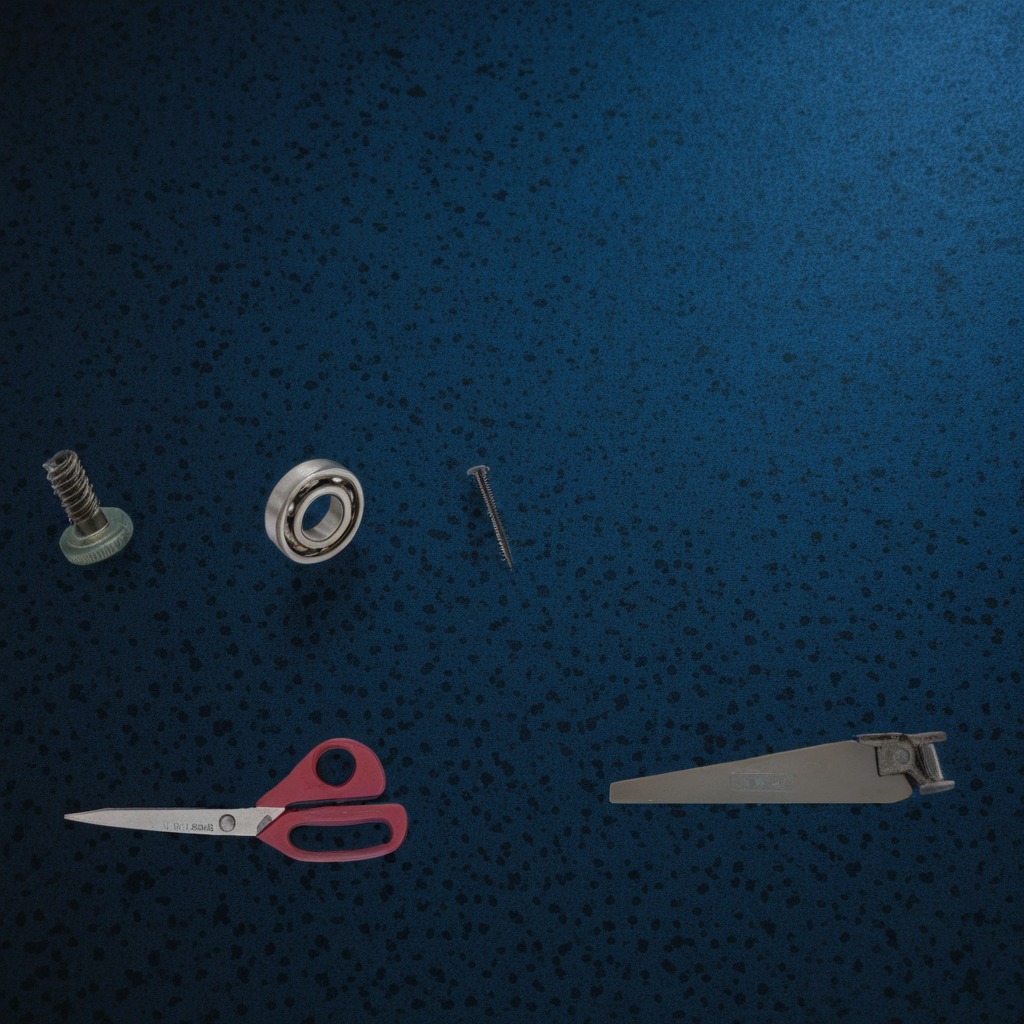
A metal ball bearing, a metal machine screw, an iron nail, a handheld metal saw, and a pair of scissors are lying on the granite tabletop.